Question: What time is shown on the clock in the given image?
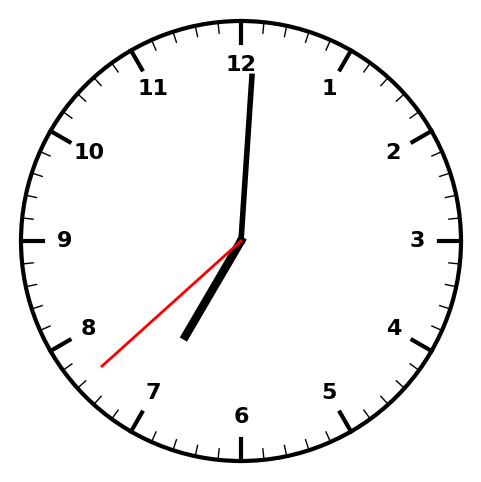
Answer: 07:00:38